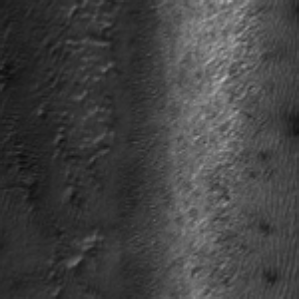
Label: frost